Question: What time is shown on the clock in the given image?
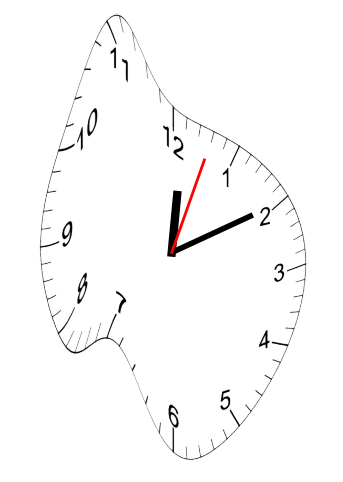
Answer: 12:10:03